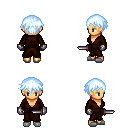
a pixel art fantasy rpg character, female body template, human, tanned skin, brown robe, red pants, white cyan short bangs hairstyle, metal gloves, white slippers, dagger, four views (front, back, left, right), 2x2 character sprite sheet, small pixel art, hard edges, no anti-aliasing